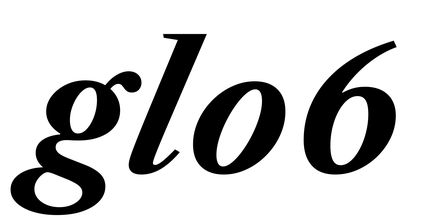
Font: LibreCaslonText-Italic_Bold_Italic